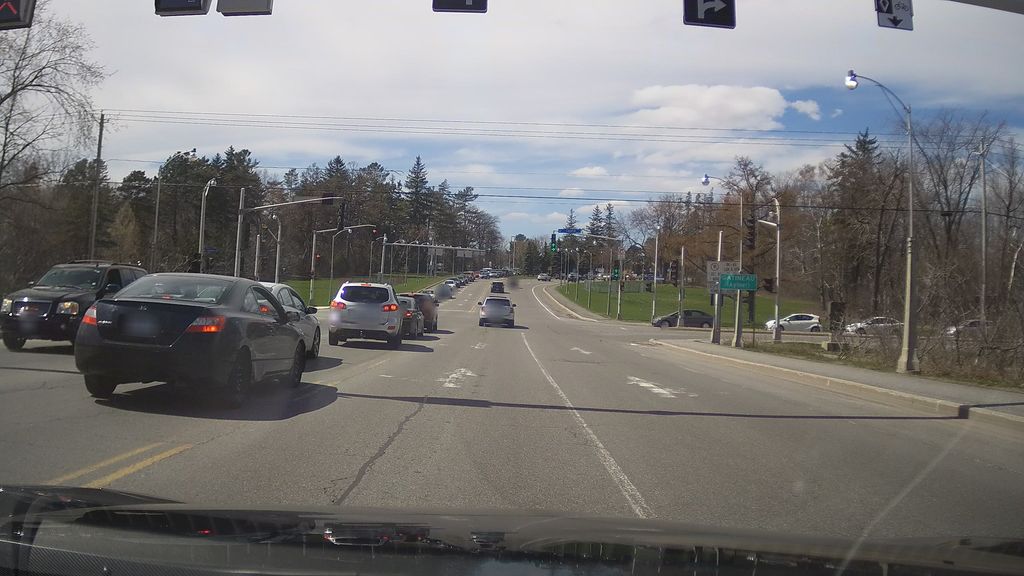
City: ottawa-gatineau